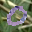
Label: 0